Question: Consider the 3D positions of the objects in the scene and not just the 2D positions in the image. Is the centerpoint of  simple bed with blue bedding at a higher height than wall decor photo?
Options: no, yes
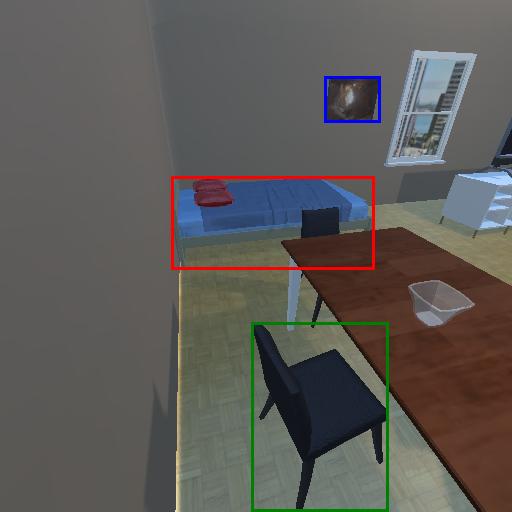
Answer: no